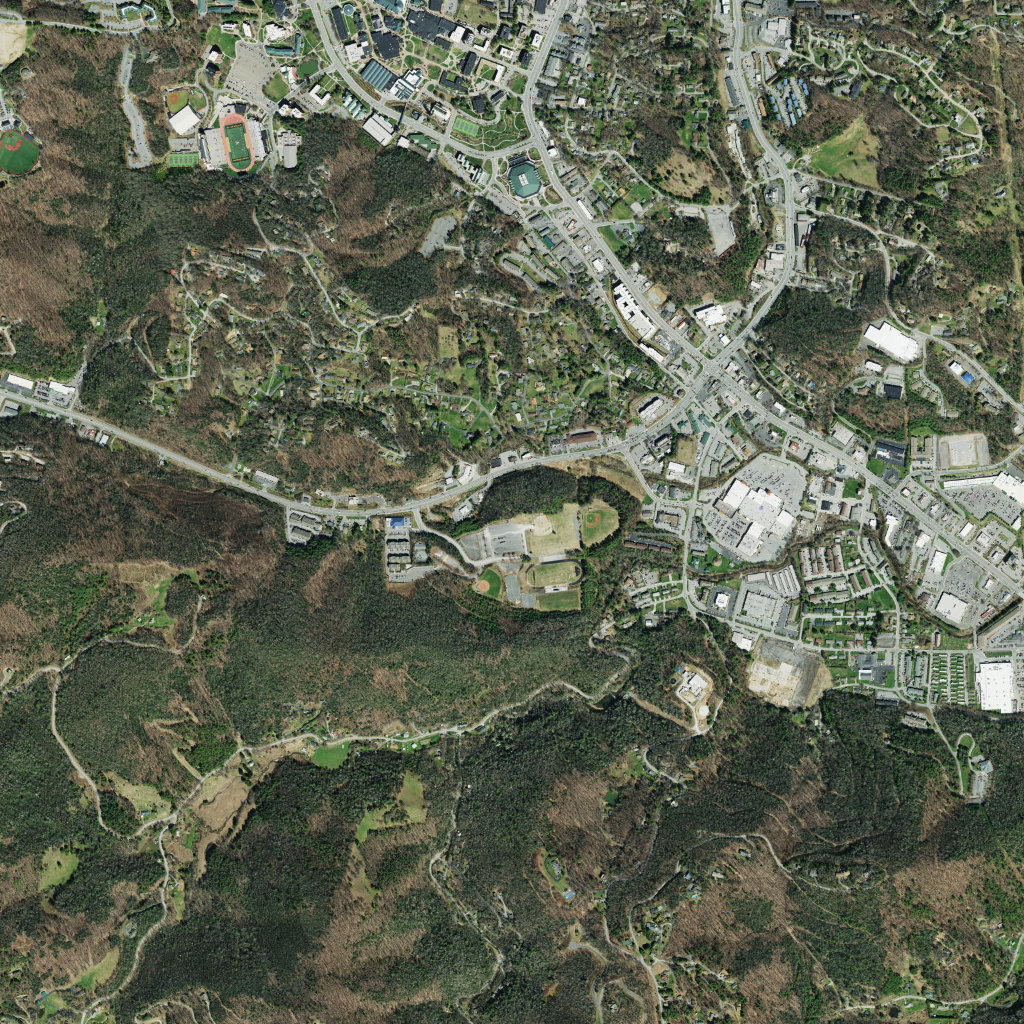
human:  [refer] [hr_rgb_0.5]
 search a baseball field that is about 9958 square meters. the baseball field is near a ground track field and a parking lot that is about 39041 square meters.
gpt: <box>[[56, 49, 60, 53, 0]]</box>